Question: For example if I want to get the agent codes whose sum of order amount is greater than 4000. what query should I use in mysql?
My table is as follows:

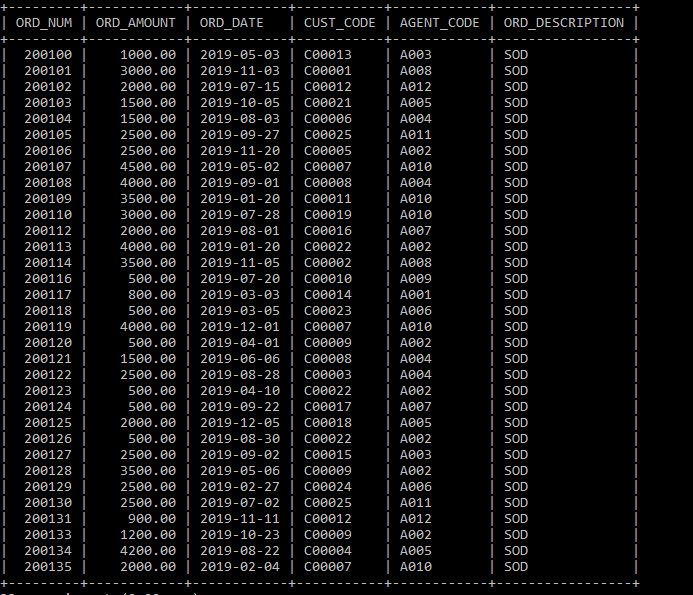
Answer: If you just want the AGENT_CODE in your query then following will help
'SELECT AGENT_CODE FROM yourTableName GROUP BY AGENT_CODE HAVING SUM(ORD_AMOUNT)>4000;'